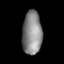
Tissue: prostate
Cell type: T cells
Senescence score: 0.7279
Nuclear area (px): 834
Mean DAPI intensity: 135.168